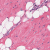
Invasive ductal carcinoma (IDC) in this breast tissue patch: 0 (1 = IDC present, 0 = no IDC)